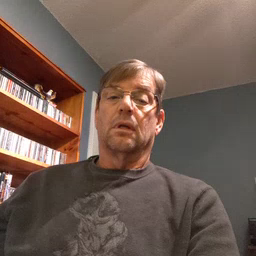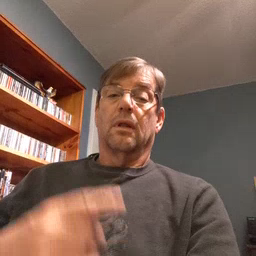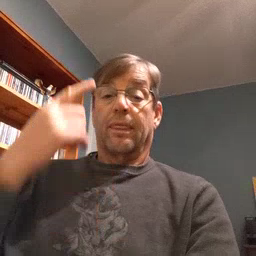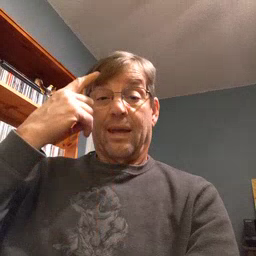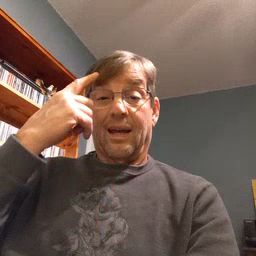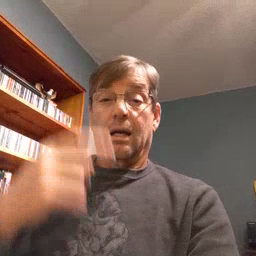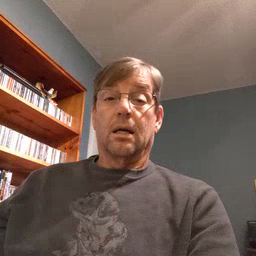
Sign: think